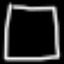
Label: square